Question:
This Image represent the 1st/Main Frame and the 2nd Frame.The 2nd frame will open when I click on "Review Order" Button. After it's opened i want to disable focus on the main frame so the user won't able to access the main frame until he/she close the 2ndframe.
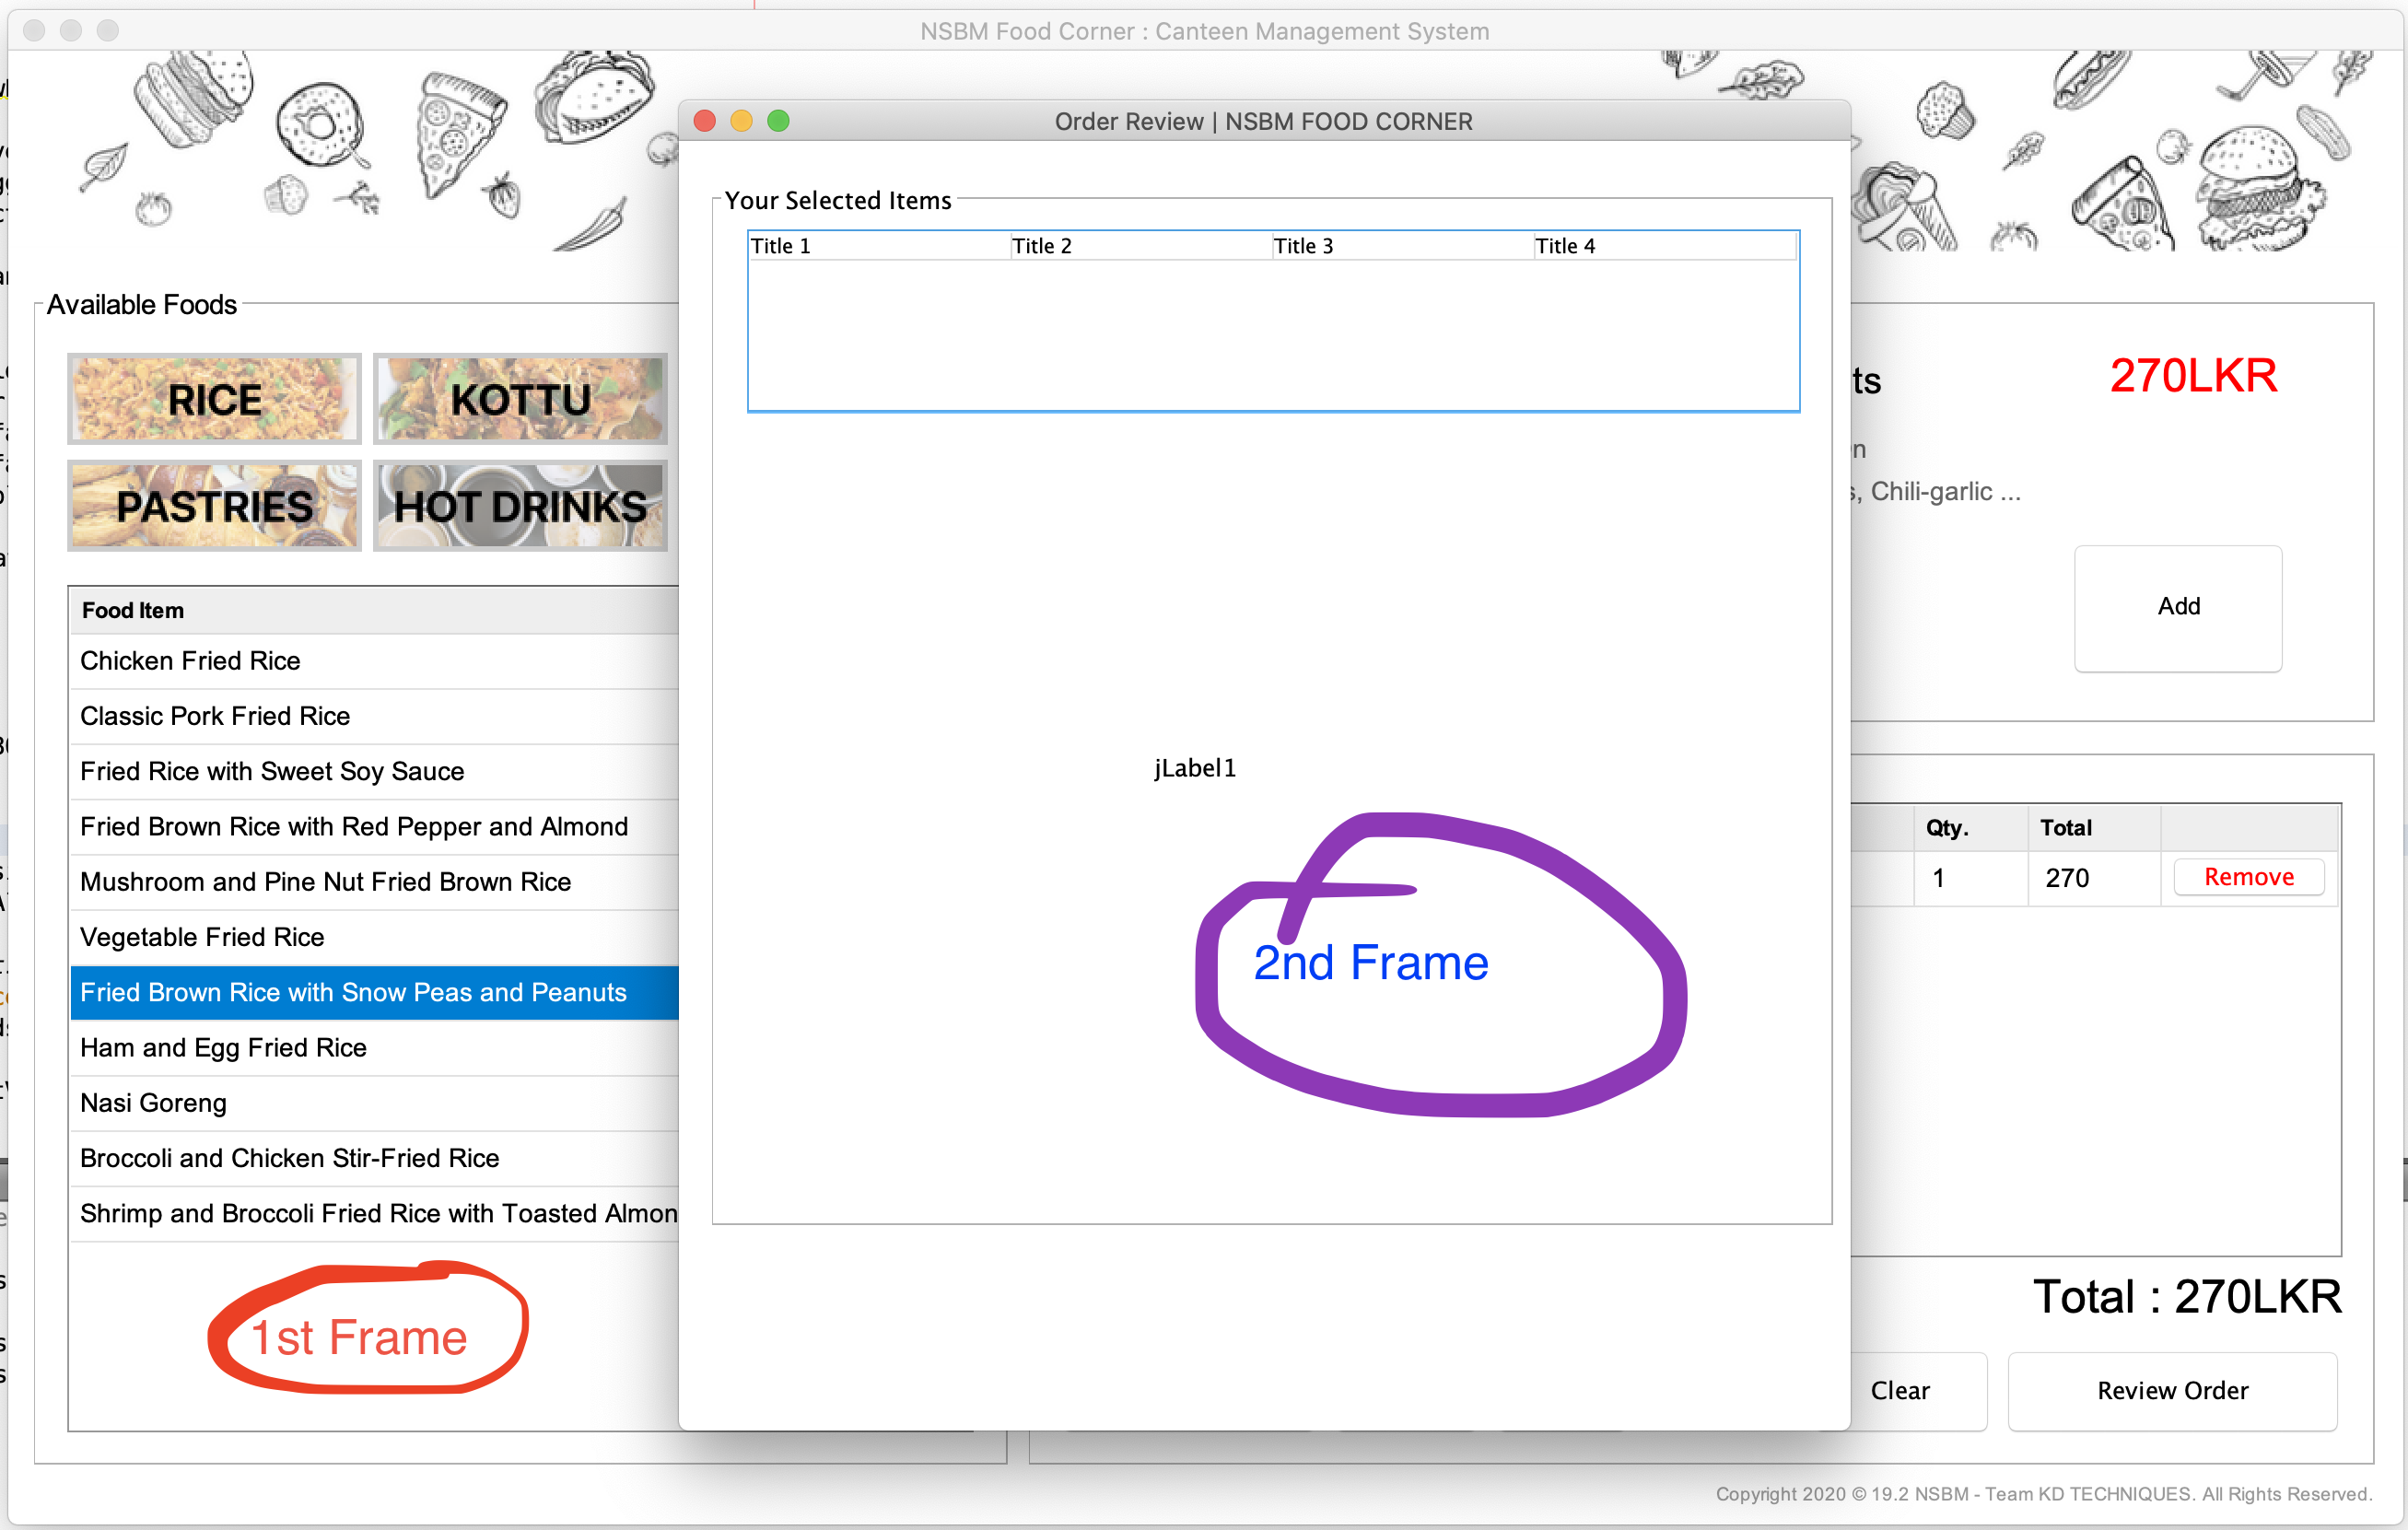
Answer: Use
'''
mainFrame.setEnabled(false);
'''
in order to make the Main Frame ignore user input.
Later, when the user is allowed to access the Main Frame, re-enable it by calling:
'''
mainFrame.setEnabled(true);
'''